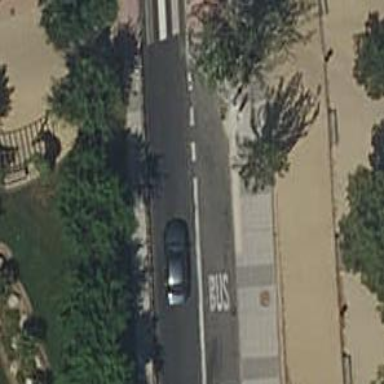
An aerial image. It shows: Bus stop with sheltered platform for public transport.